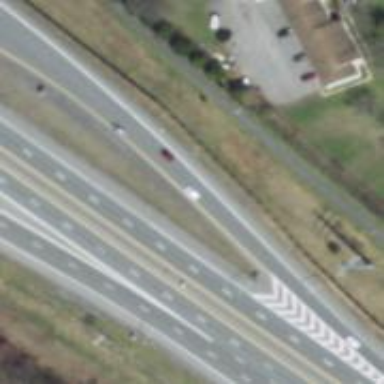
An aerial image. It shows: Trunk link highway.